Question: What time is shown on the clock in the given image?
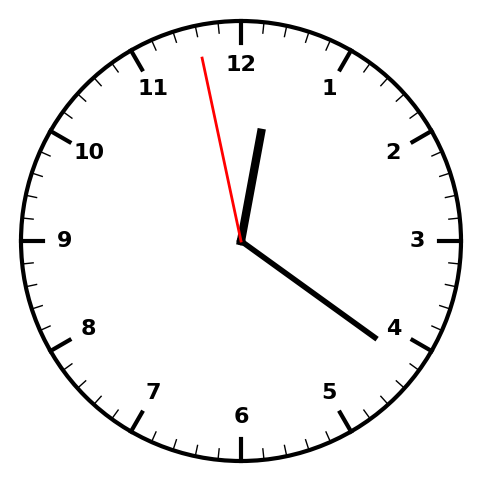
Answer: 12:20:58